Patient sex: M
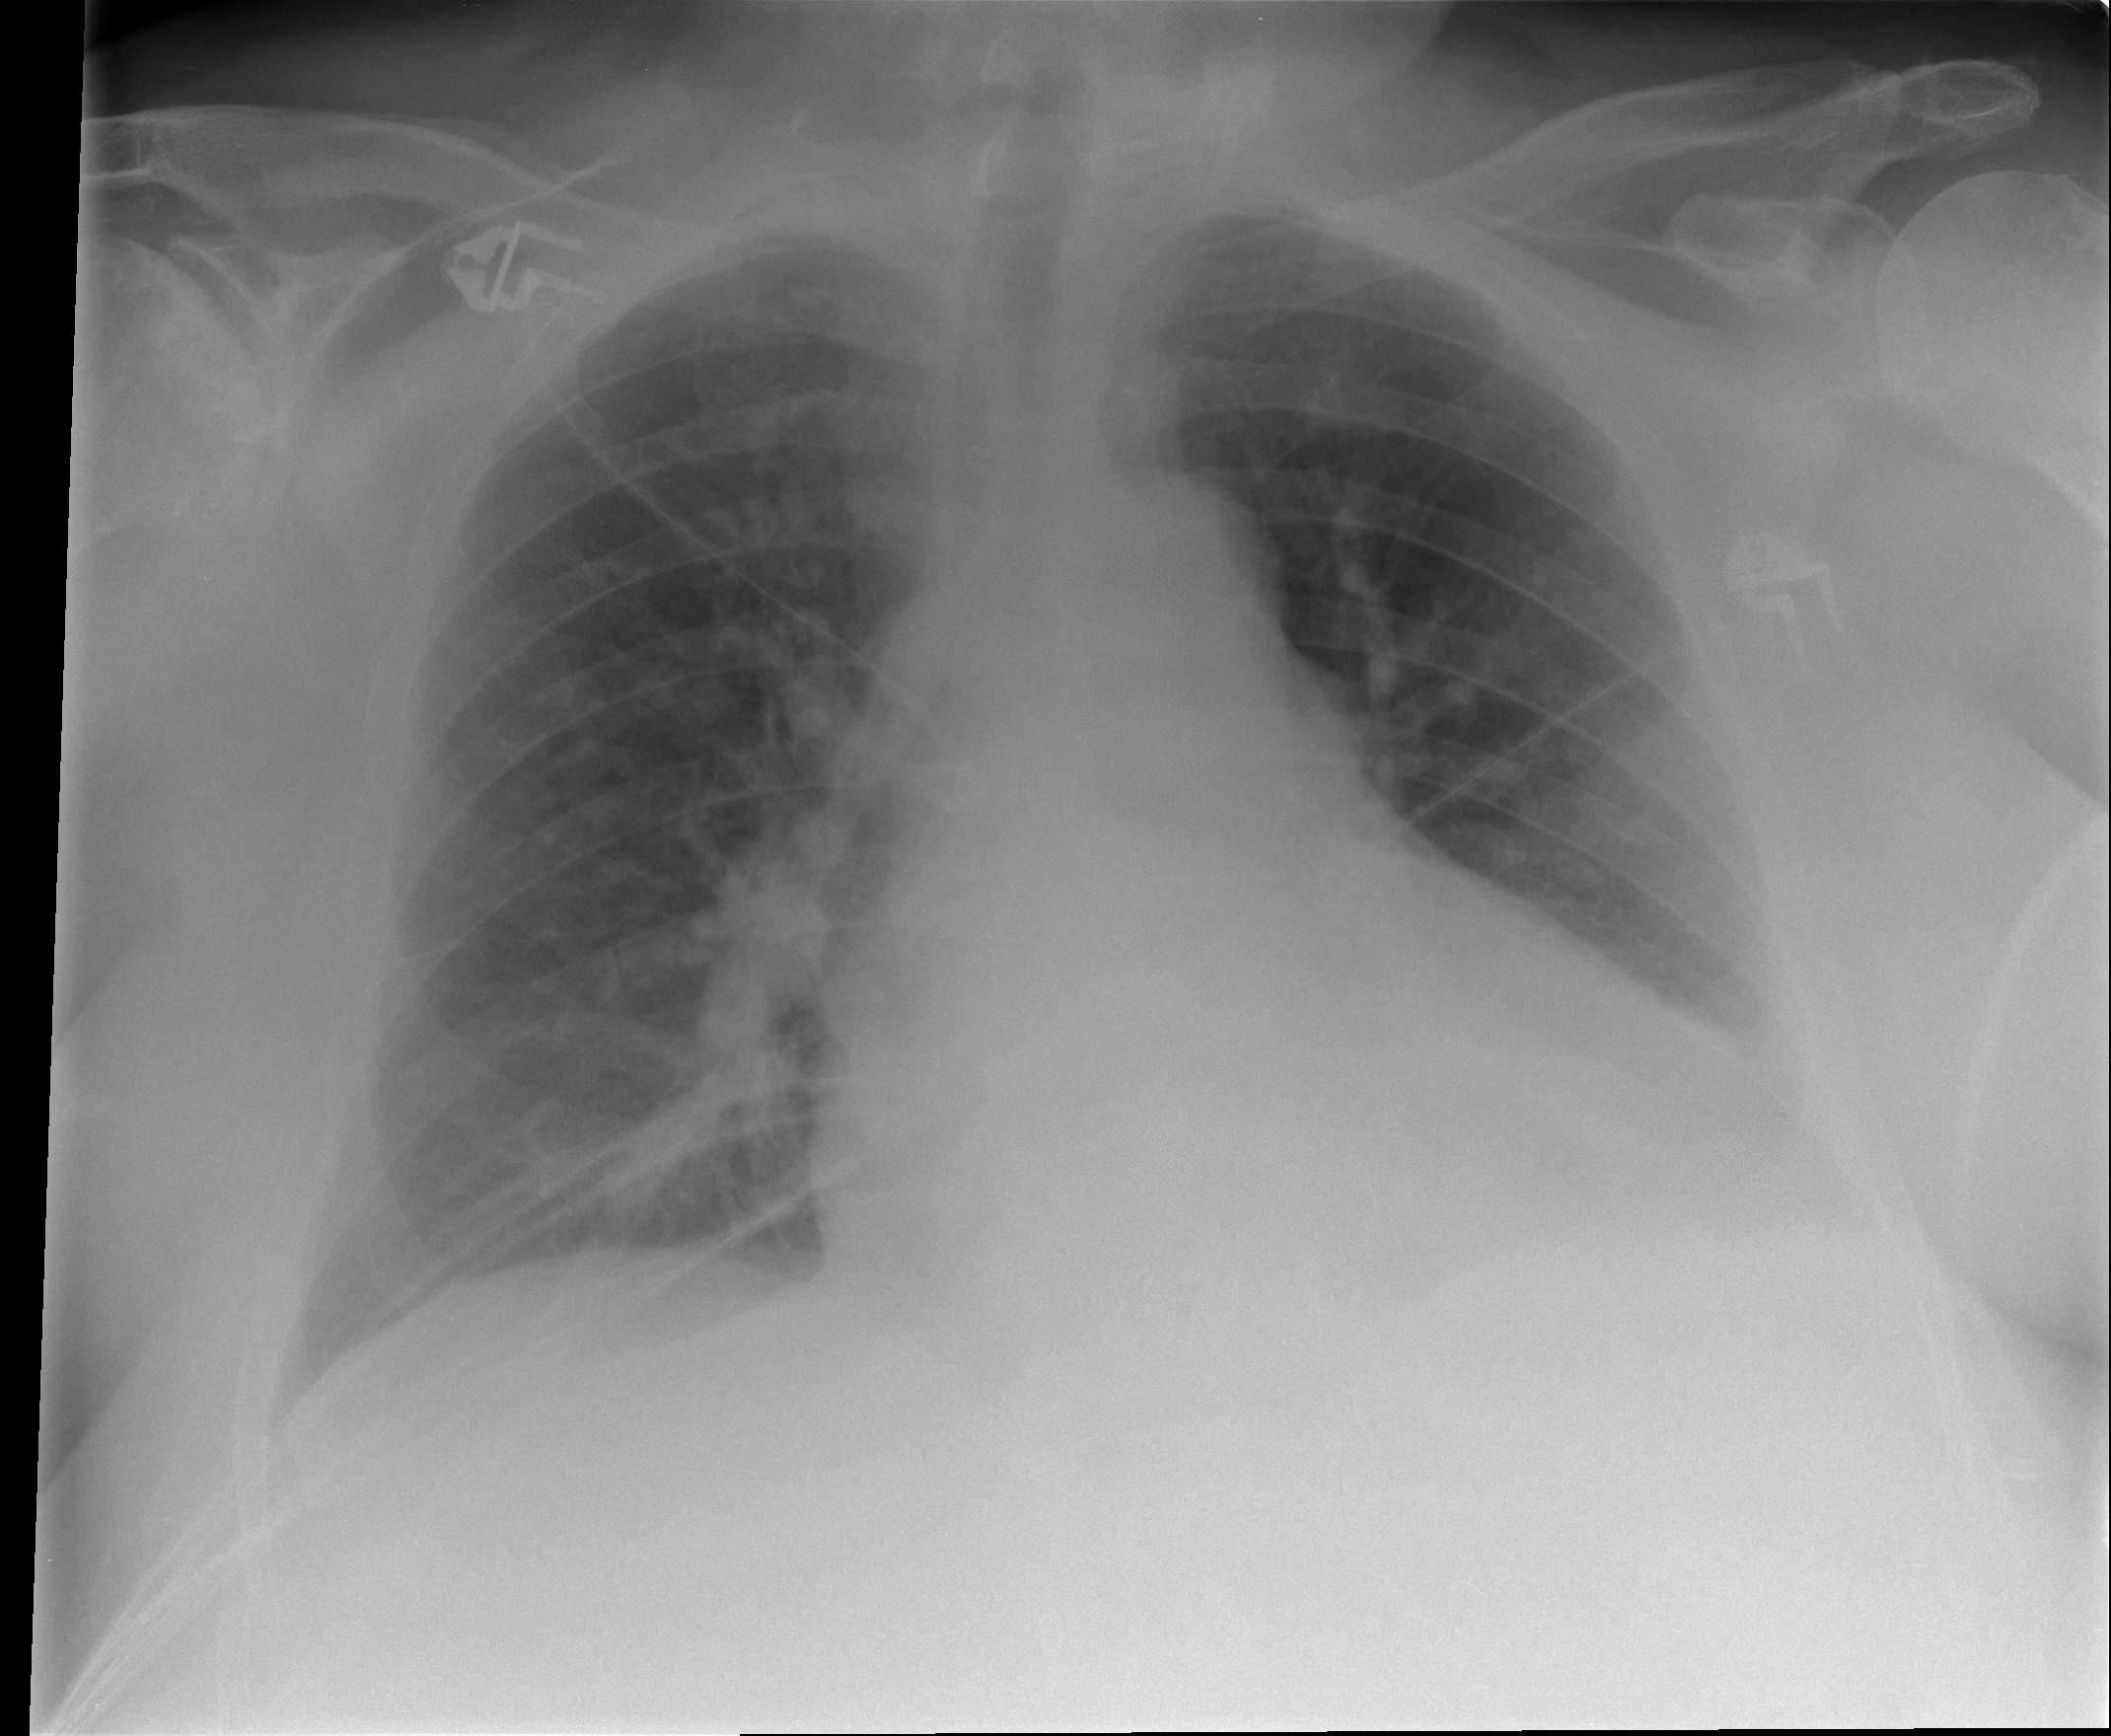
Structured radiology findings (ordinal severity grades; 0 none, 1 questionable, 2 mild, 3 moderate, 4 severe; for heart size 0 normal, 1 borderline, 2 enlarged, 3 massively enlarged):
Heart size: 3
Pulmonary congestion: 2
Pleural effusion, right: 0
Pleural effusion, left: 0
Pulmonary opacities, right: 0
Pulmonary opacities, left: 0
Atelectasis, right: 0
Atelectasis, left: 1